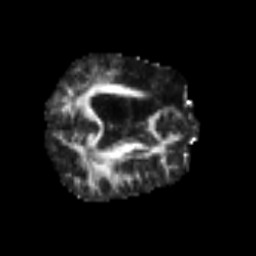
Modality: FA
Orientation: axial
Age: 50
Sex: male
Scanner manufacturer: siemens
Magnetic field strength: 3 T
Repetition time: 6.1 s
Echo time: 0.101 s